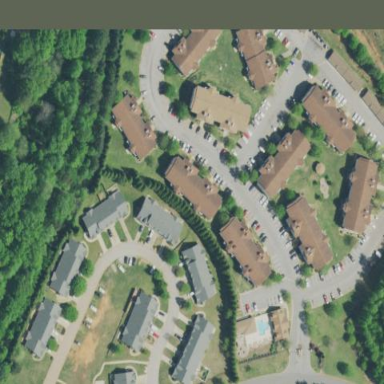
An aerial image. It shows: Residential area with apartments.